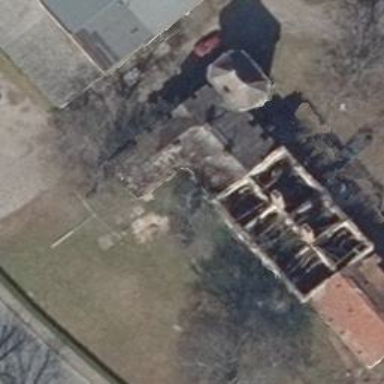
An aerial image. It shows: Historic manor building.